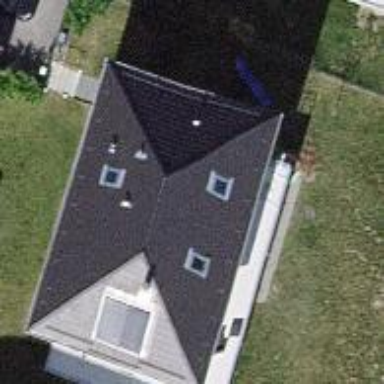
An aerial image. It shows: House with grey roof.